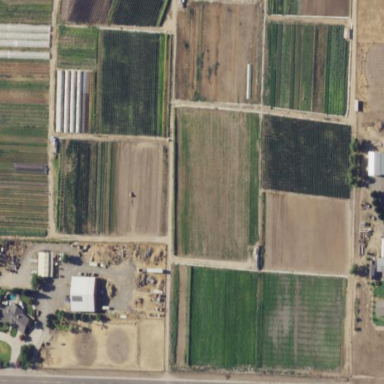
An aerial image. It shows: Farmland with field cropland.